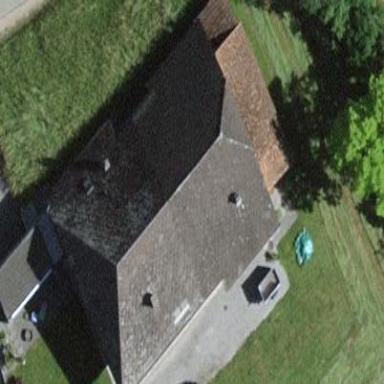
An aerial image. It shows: Farm building.